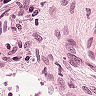
Metastatic tissue present: no